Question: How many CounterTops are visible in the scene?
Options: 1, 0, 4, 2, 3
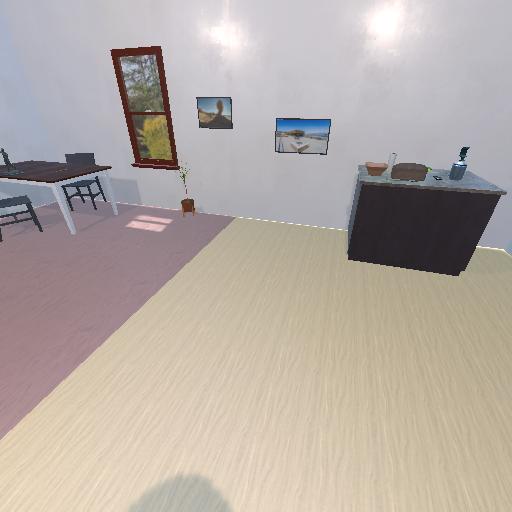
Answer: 1